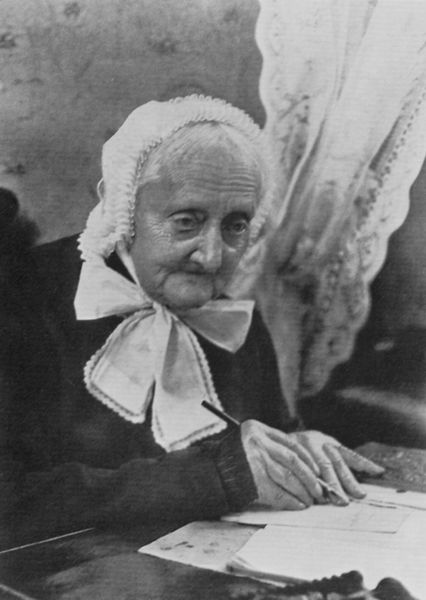
Titel: Die uralte Elise Averdieck
Künstler: Rudolf Dührkoop
Schlagwörter: feder, hand, kopf, weiß, sitzen, fenster, finger, frau, grau, kleid, mund, nase, schwarz, tisch, zimmer, blick, haube, hochformat, schleife, alt, jacke, kappe, wand, alte, augen, falten, kragen, mensch, spitze, ärmel, hände, porträt, vorhang, mutter, kinn, traurig, perücke, kopfbedeckung, schrift, papier, schreibtisch, genrebild, gardine, tapete, lesen, rüsche, rüschen, masche, foto, fotografie, alter, buch, denken, zettel, schwarzweiss, vertrag, stift, photo, brief, schreiben, müde, greisin, alte frau, oma, fotographie, briefpapier, dokument, post, vorhnag, füller, zahnlos, sehr alt, beistift, schreibeder, tistamen